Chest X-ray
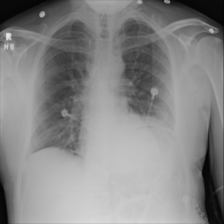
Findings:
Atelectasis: negative
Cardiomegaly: negative
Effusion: negative
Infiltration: negative
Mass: negative
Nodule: negative
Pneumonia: negative
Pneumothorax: negative
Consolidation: negative
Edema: negative
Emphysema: negative
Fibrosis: negative
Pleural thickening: negative
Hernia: negative